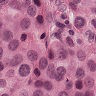
Metastatic tissue present: yes